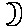
Label: moon